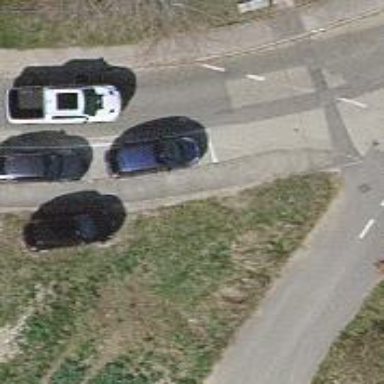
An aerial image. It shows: Unclassified road with asphalt surface.